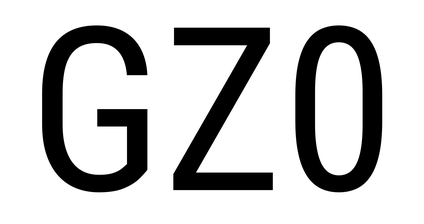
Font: Roboto_Condensed_Regular